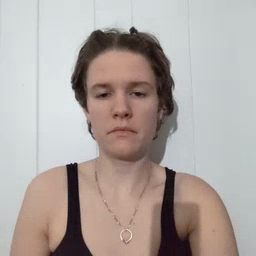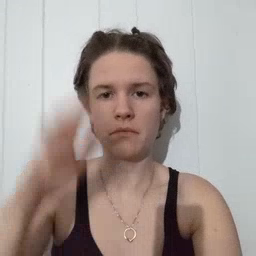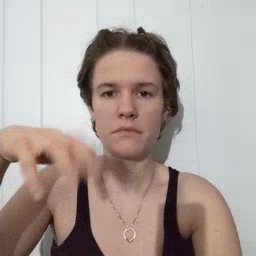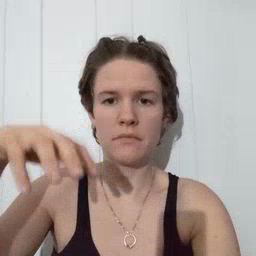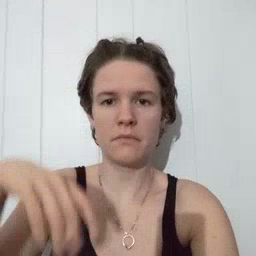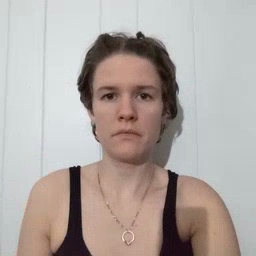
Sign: rain